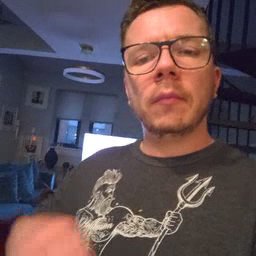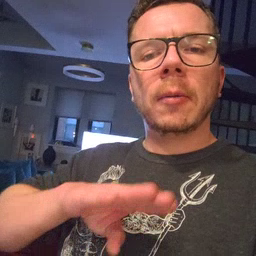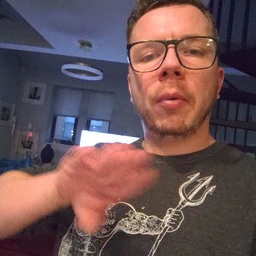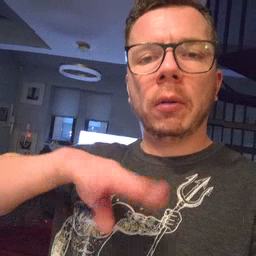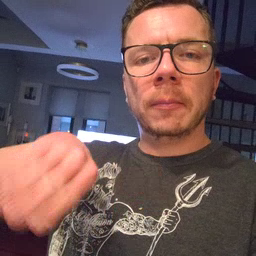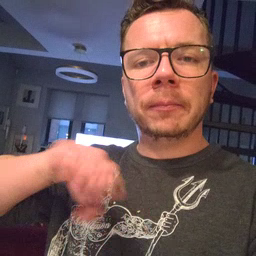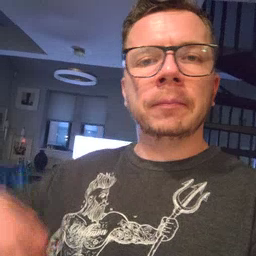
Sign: pool